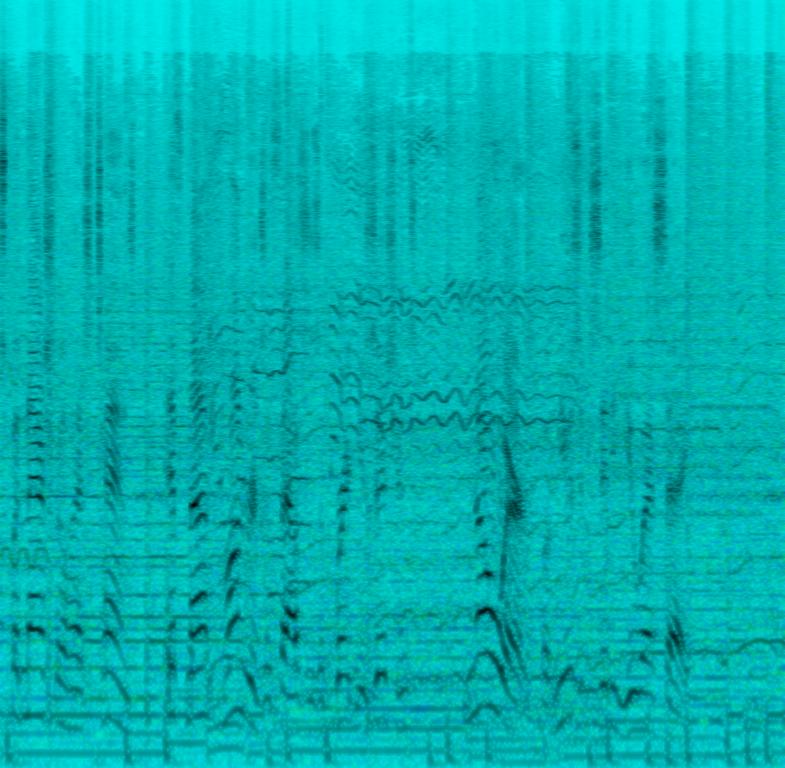
The low quality recording features an indie rock song that consists of passionate female vocal singing over energetic drums, electric guitar solo melody and groovy bass, over which there is a flat, nasal and muffled male vocal narrating. The song sounds energetic and uplifting.